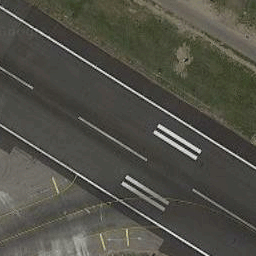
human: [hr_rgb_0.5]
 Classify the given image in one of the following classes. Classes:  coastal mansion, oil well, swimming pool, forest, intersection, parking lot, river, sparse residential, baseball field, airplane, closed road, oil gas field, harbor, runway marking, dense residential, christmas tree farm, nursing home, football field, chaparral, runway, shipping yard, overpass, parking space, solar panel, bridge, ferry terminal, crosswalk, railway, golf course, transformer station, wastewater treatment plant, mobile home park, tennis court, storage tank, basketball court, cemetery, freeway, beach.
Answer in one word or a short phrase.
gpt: runway